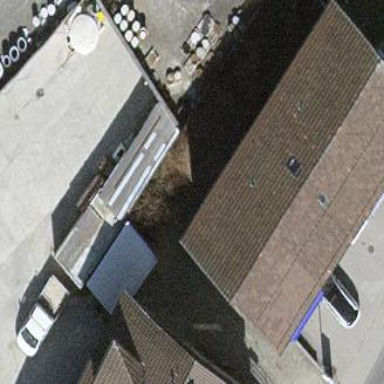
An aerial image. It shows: Gabled building with red roof.